Interaction volume radius: 5 \u00c5
Interaction volume height: 15 \u00c5
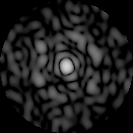
Disorder parameter: 0.7873